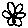
Label: flower